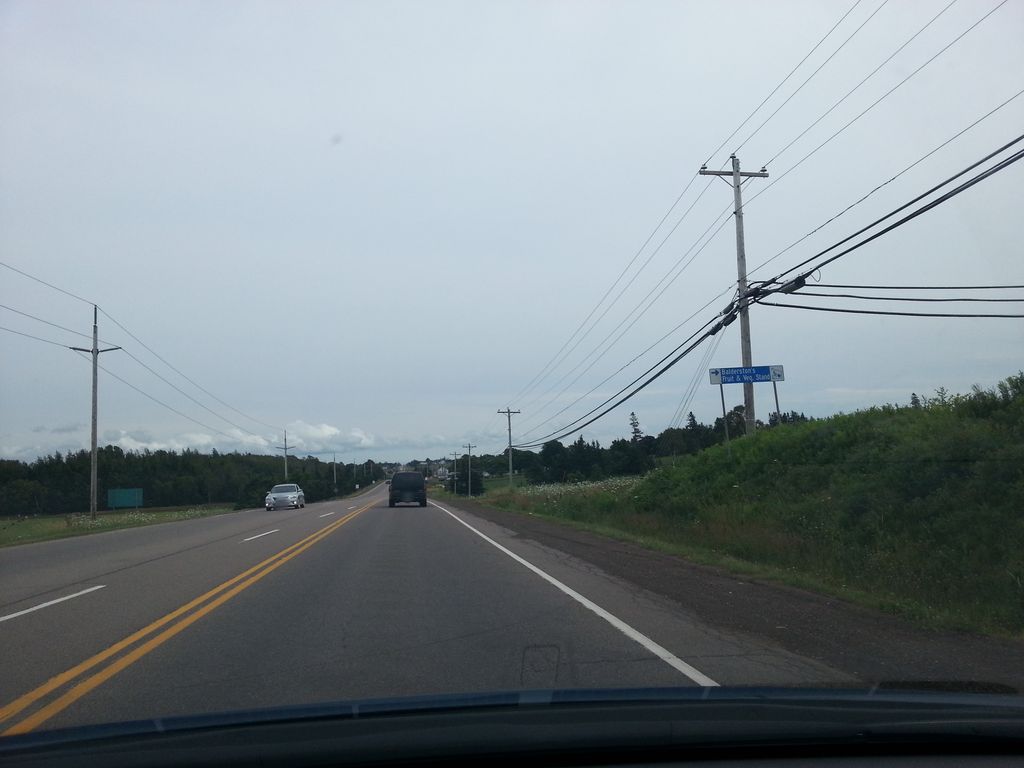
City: charlottetown